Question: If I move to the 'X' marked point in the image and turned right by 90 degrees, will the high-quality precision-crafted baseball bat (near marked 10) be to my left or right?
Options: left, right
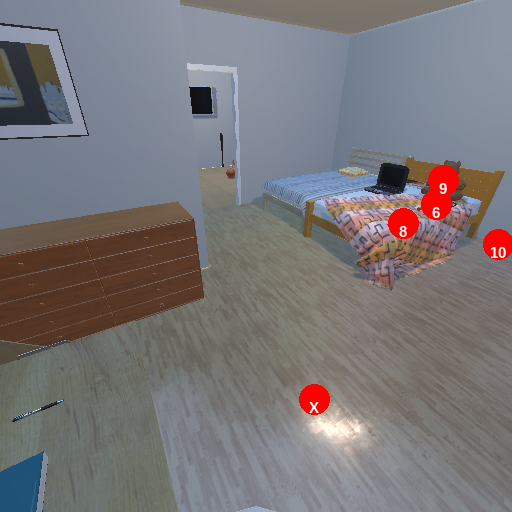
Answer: left